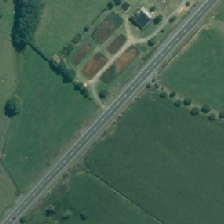
Land cover: urban_build_up